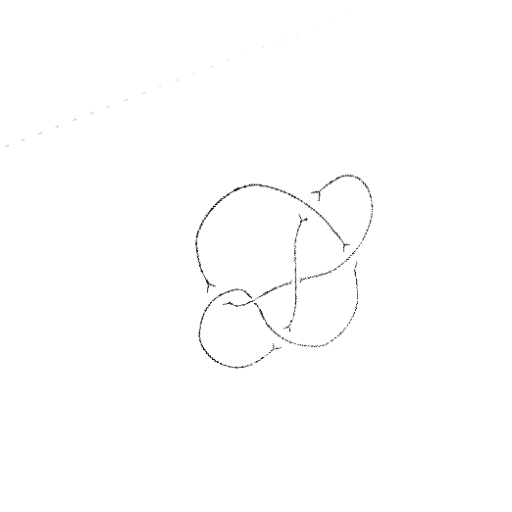
Crossing number: 6